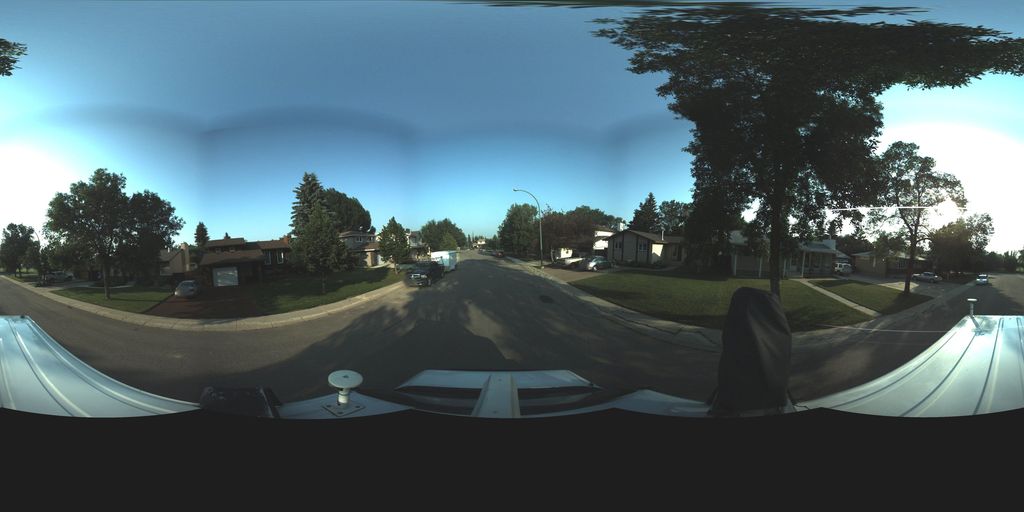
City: saskatoon